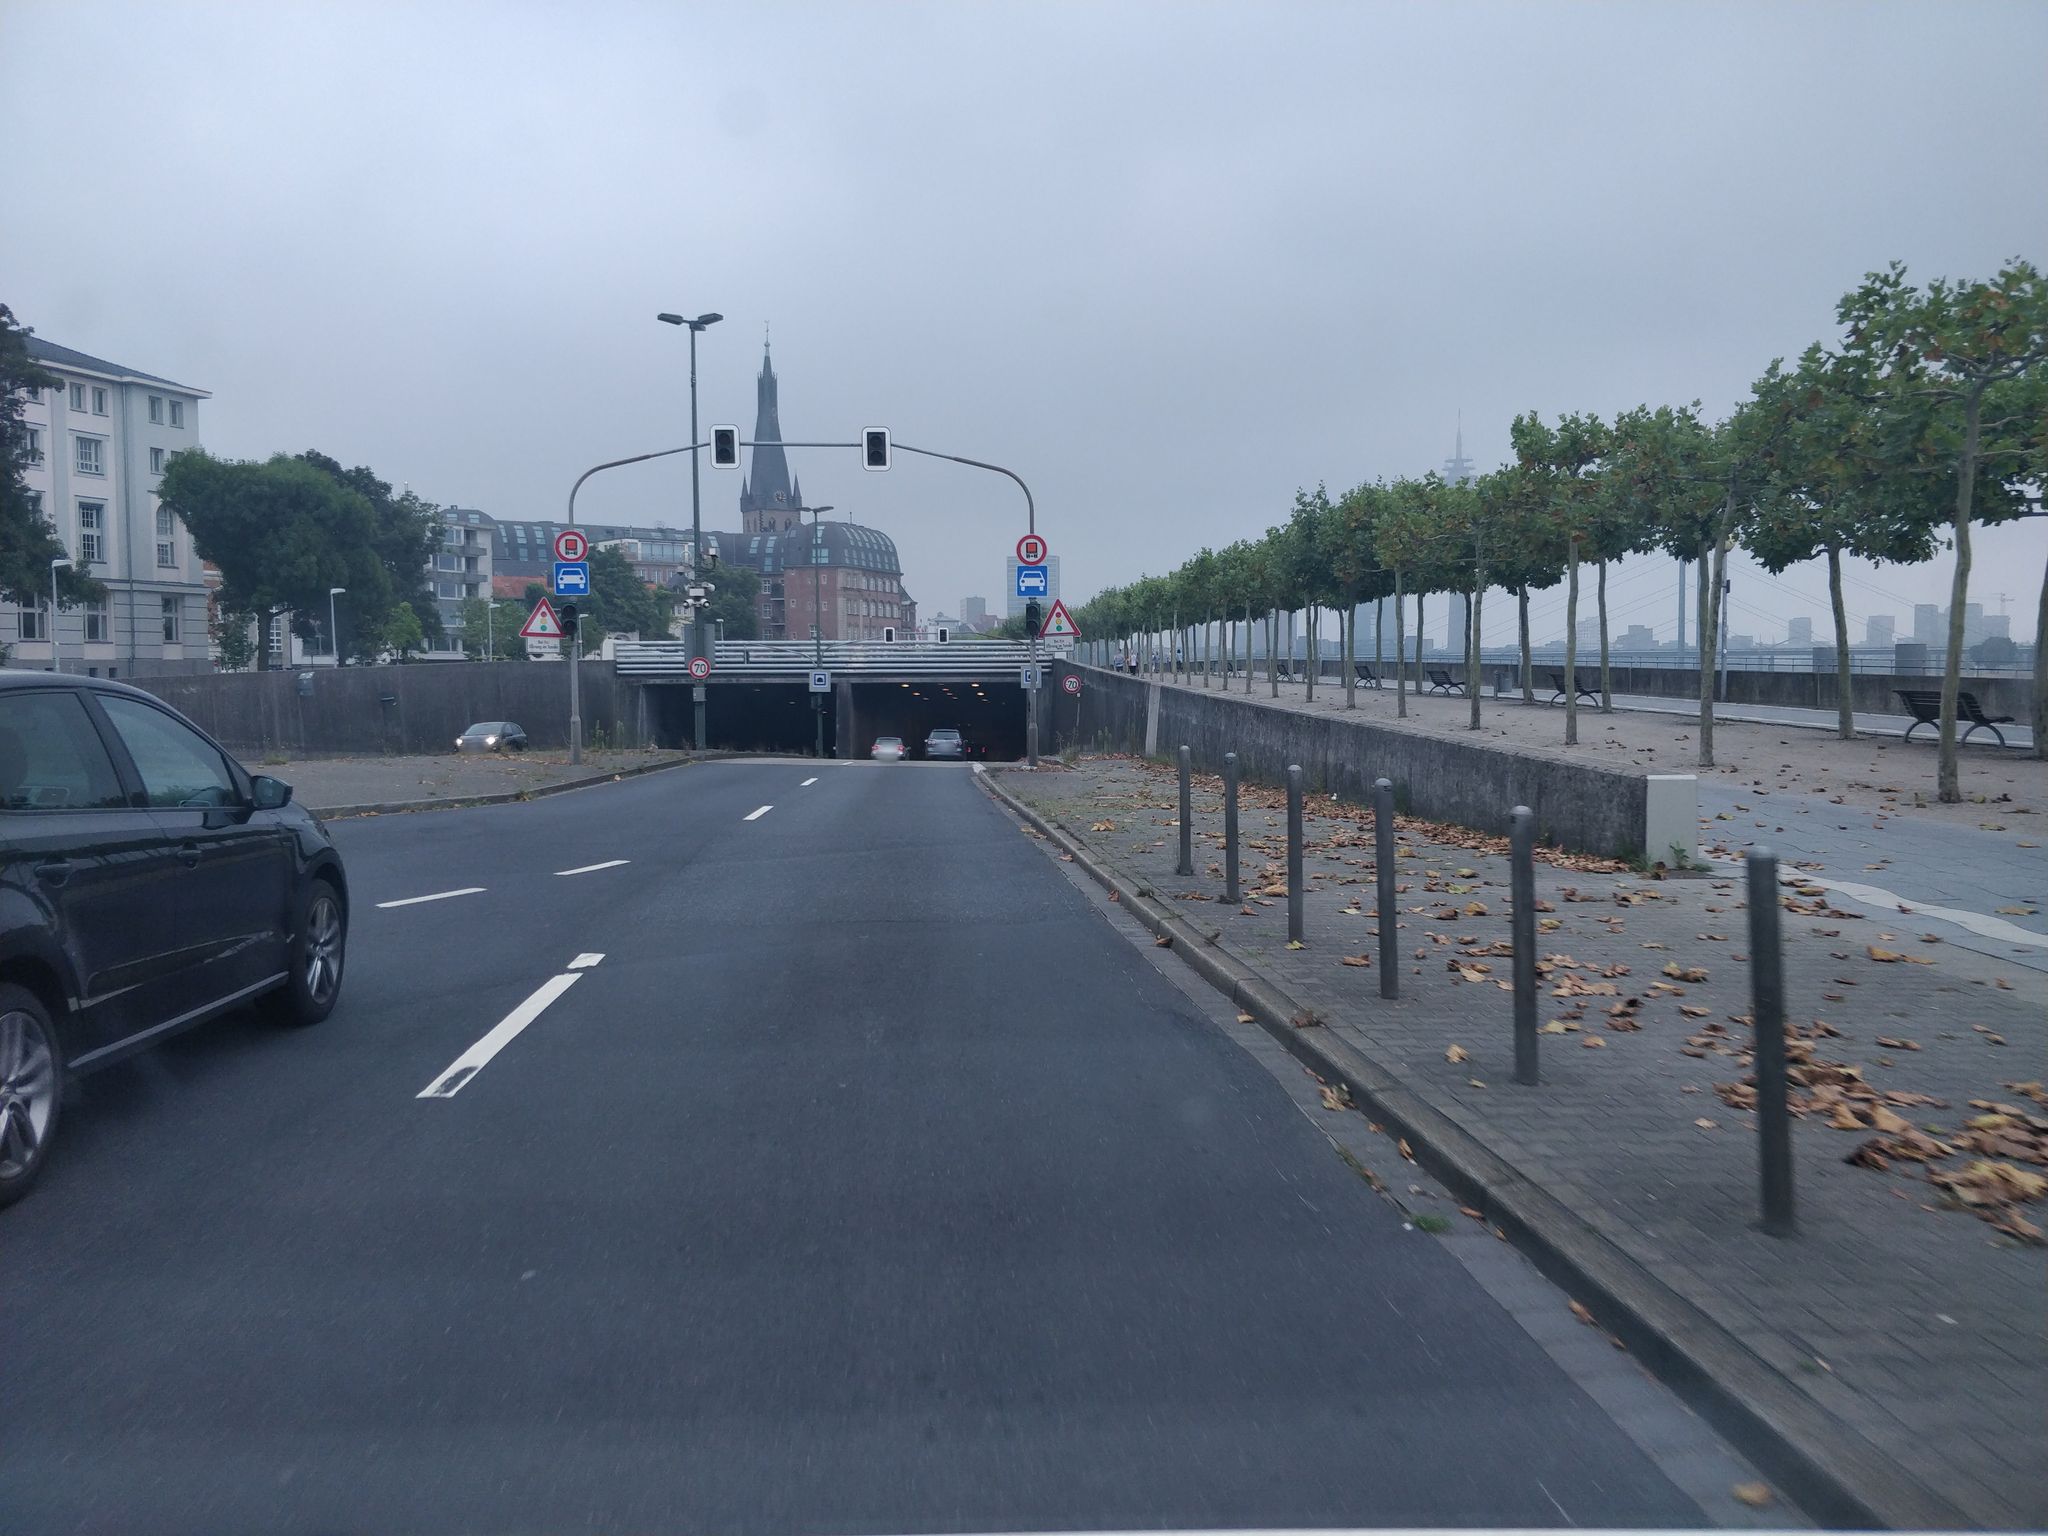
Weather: cloudy
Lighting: day
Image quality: good
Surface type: cycling surface
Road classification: primary, trunk
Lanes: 2
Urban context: urban centre
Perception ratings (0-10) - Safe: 1.39, Lively: 3.01, Beautiful: 7.15, Boring: 2.06, Depressing: 1.41, Wealthy: 3.37